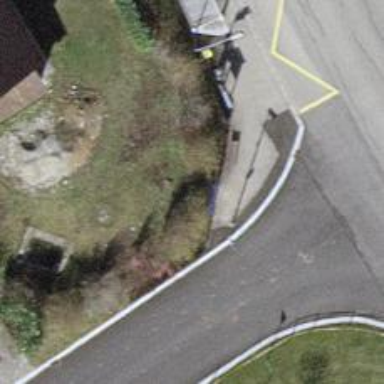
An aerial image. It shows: Bench.